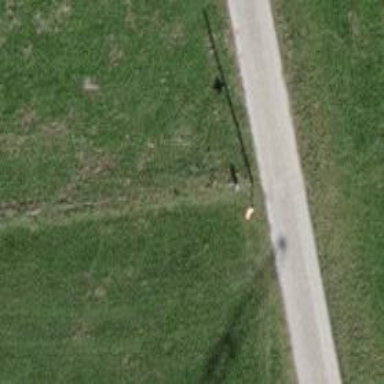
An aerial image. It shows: Pipeline marker.